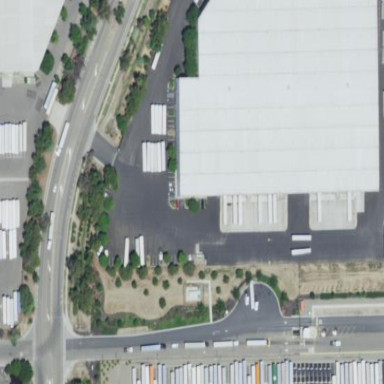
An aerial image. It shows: Warehouse that also serves as post depot.